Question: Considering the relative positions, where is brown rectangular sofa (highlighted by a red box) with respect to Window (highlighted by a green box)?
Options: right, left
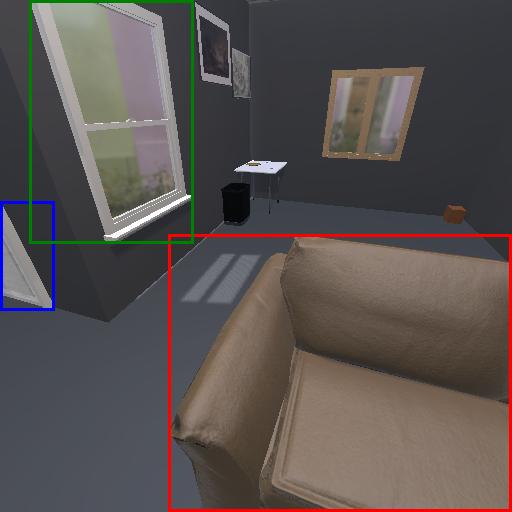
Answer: right